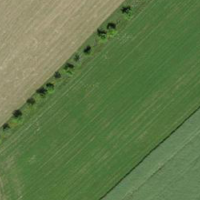
EUNIS habitat code: 52
Species observed at this site:
Primula veris